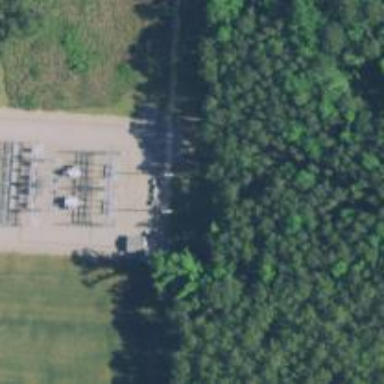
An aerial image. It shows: Power pole.